Aerial crown-view tile of a tropical tree (Barro Colorado Island, Panama), acquired 20250124:
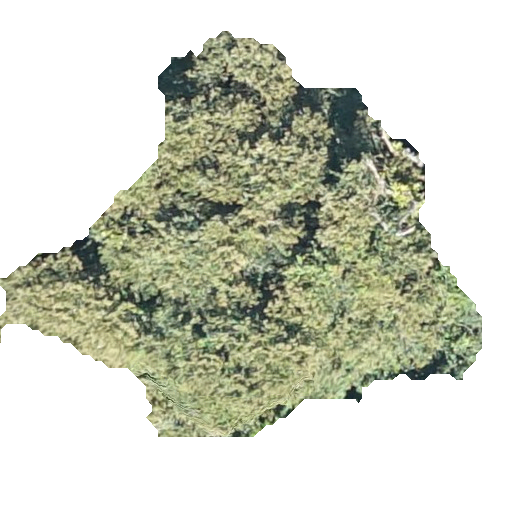
Species: Luehea seemannii
GBIF accepted scientific name: Luehea seemannii
Crown area: 167.024 m²